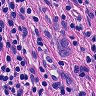
Metastatic tissue present: no